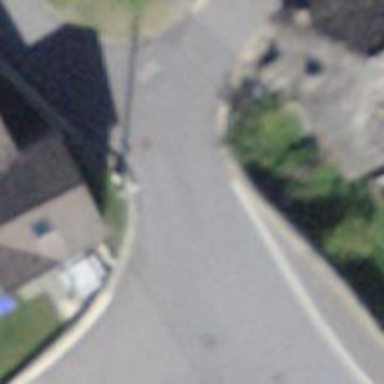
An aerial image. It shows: Tertiary road with asphalt surface.